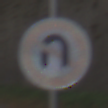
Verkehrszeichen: VerbotWenden
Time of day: MorningAfternoon
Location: Outdoor (Suburban)
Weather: PartlyCloudy
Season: NotSpecified
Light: Natural